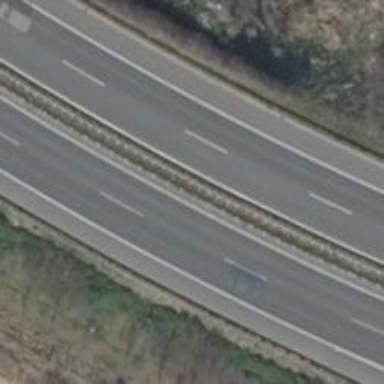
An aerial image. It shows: Trunk motorroad.